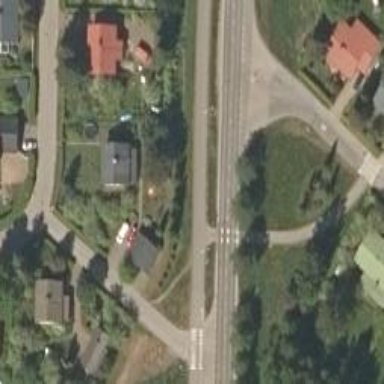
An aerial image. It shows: Zebra crossing on the road.